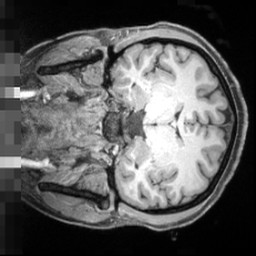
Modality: T1w
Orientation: coronal
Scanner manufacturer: siemens
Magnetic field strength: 3 T
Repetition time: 2.55 s